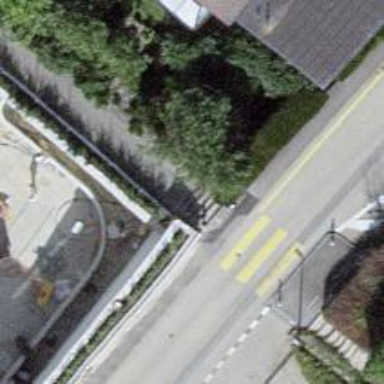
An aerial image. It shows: Set of steps on the road.